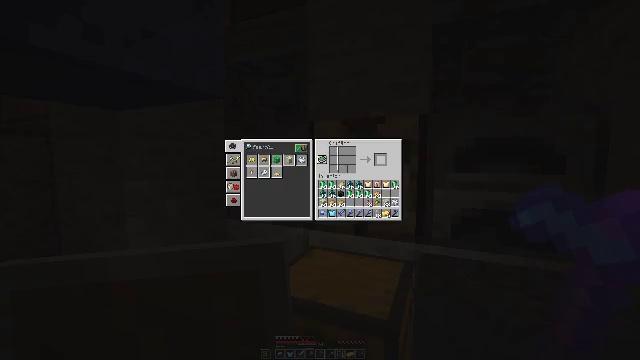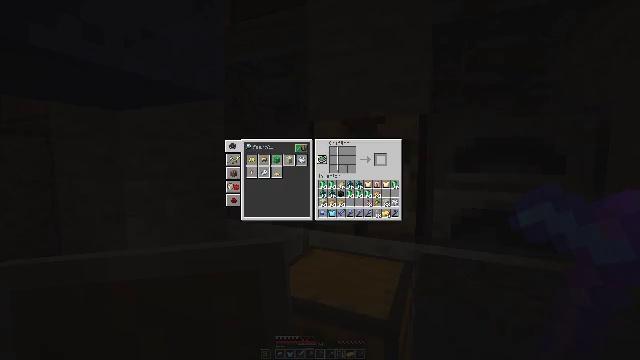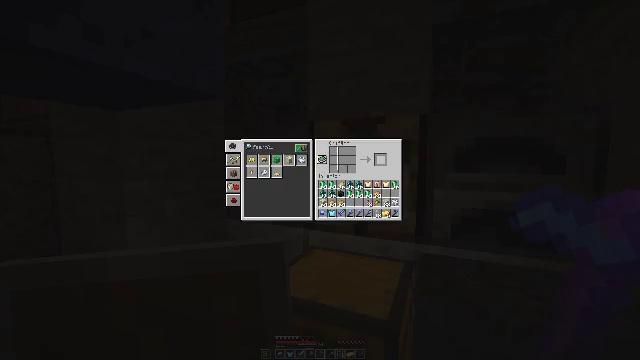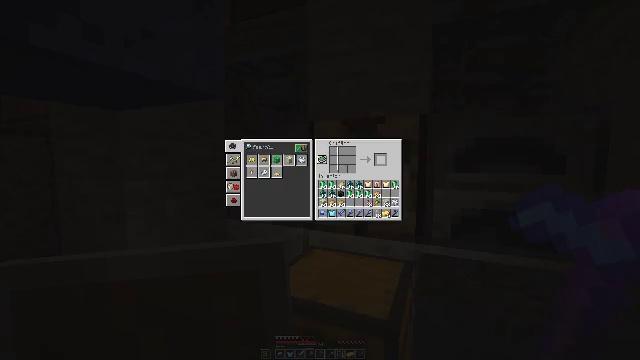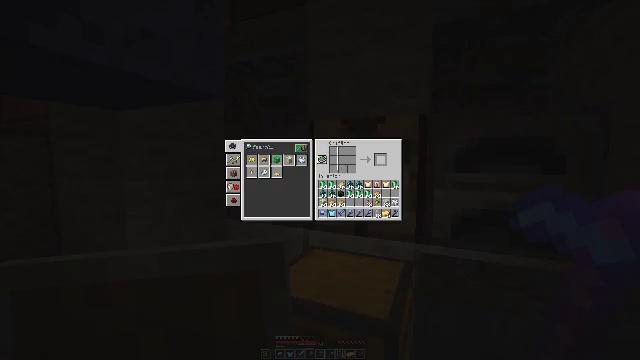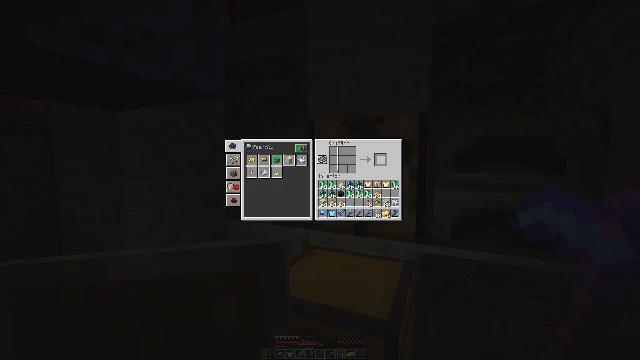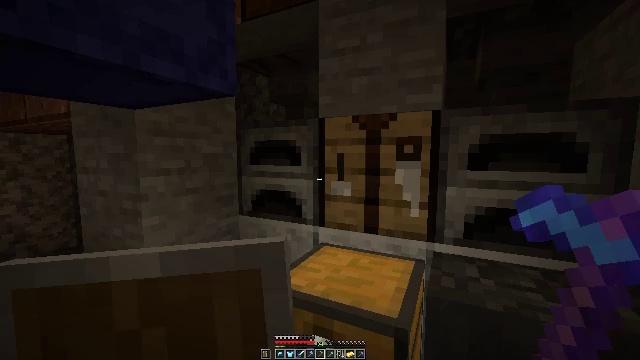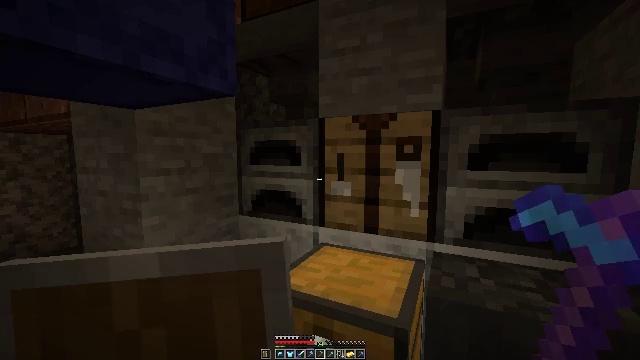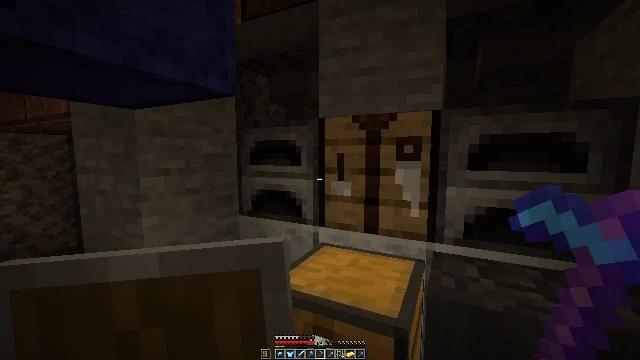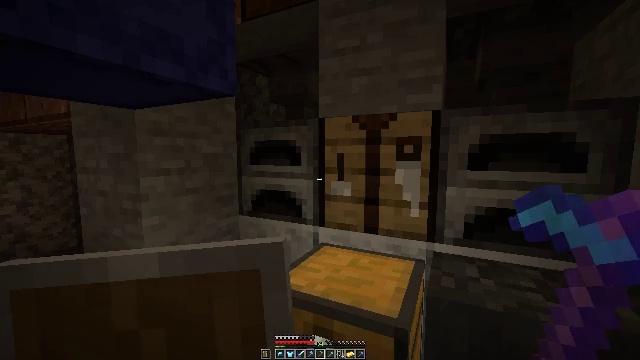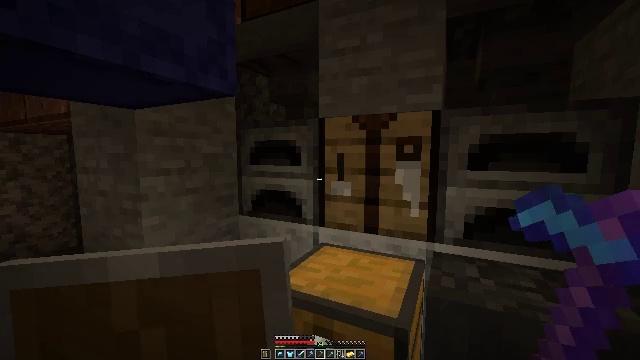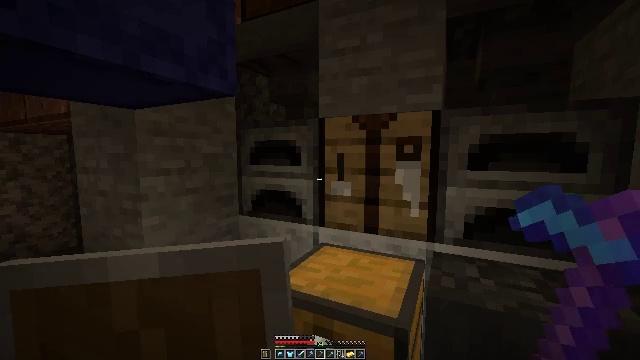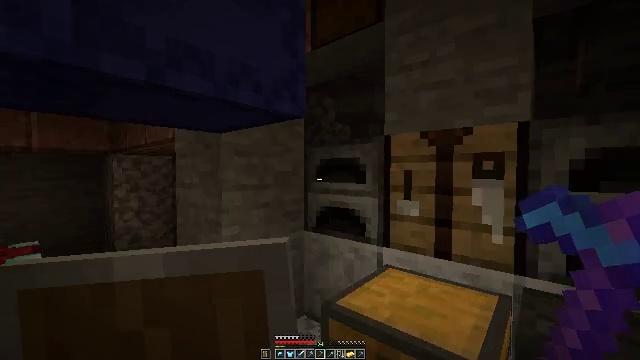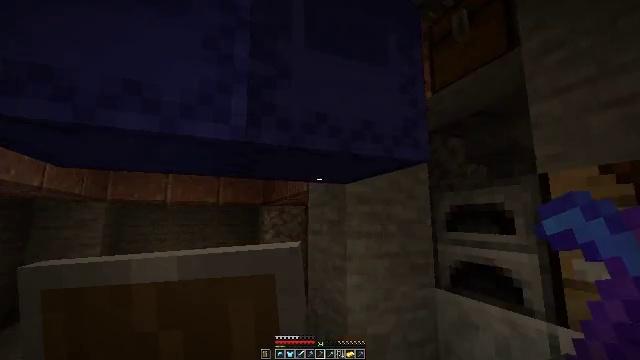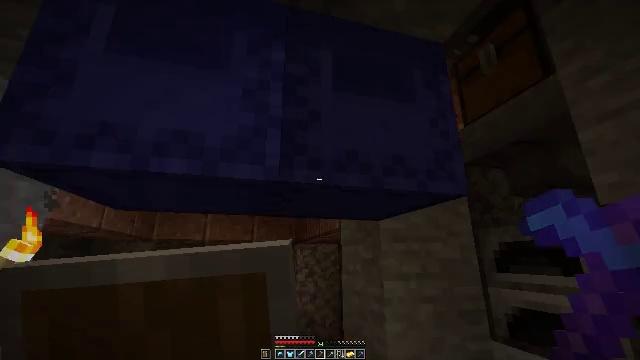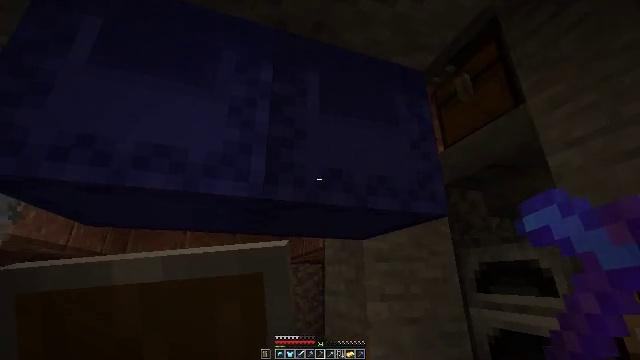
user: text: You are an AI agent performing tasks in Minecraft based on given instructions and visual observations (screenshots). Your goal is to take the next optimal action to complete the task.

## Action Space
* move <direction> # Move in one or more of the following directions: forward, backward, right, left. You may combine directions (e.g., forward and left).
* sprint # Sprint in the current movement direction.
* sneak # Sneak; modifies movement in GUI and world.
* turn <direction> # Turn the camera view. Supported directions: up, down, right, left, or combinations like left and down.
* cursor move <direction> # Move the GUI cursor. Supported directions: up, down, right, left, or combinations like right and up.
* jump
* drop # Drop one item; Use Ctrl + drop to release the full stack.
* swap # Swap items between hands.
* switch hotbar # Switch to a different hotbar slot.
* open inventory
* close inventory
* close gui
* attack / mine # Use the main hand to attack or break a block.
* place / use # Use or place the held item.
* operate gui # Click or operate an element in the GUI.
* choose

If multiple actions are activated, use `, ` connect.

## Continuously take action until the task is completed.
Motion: motion action
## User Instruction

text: Form an emerald block in the crafting table.
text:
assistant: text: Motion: no_op
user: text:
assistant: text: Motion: no_op
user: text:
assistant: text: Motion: no_op
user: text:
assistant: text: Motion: no_op
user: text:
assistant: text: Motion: no_op
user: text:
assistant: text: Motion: turn left, open inventory
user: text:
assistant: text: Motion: open inventory
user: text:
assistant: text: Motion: open inventory
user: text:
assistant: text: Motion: no_op
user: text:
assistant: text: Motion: no_op
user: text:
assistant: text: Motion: no_op
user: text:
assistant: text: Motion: turn left and up
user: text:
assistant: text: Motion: turn left and up
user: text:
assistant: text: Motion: turn left and up
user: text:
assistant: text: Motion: turn right and up
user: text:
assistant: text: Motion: use / place
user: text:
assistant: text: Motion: use / place
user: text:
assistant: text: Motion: use / place
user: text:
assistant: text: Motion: use / place
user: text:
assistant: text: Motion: use / place
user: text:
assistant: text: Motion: no_op
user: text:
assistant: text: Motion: no_op
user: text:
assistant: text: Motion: no_op
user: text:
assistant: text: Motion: no_op
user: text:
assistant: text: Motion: no_op
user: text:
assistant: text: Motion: no_op
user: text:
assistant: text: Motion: close inventory
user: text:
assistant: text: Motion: close inventory
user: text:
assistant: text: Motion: turn left, close inventory
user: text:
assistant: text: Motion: turn left and up